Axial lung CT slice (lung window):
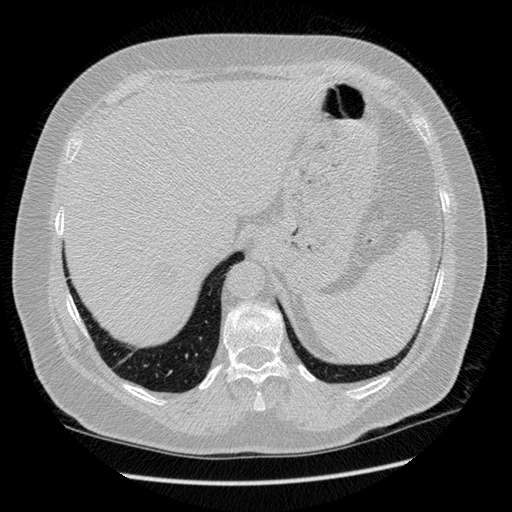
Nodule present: no